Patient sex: M
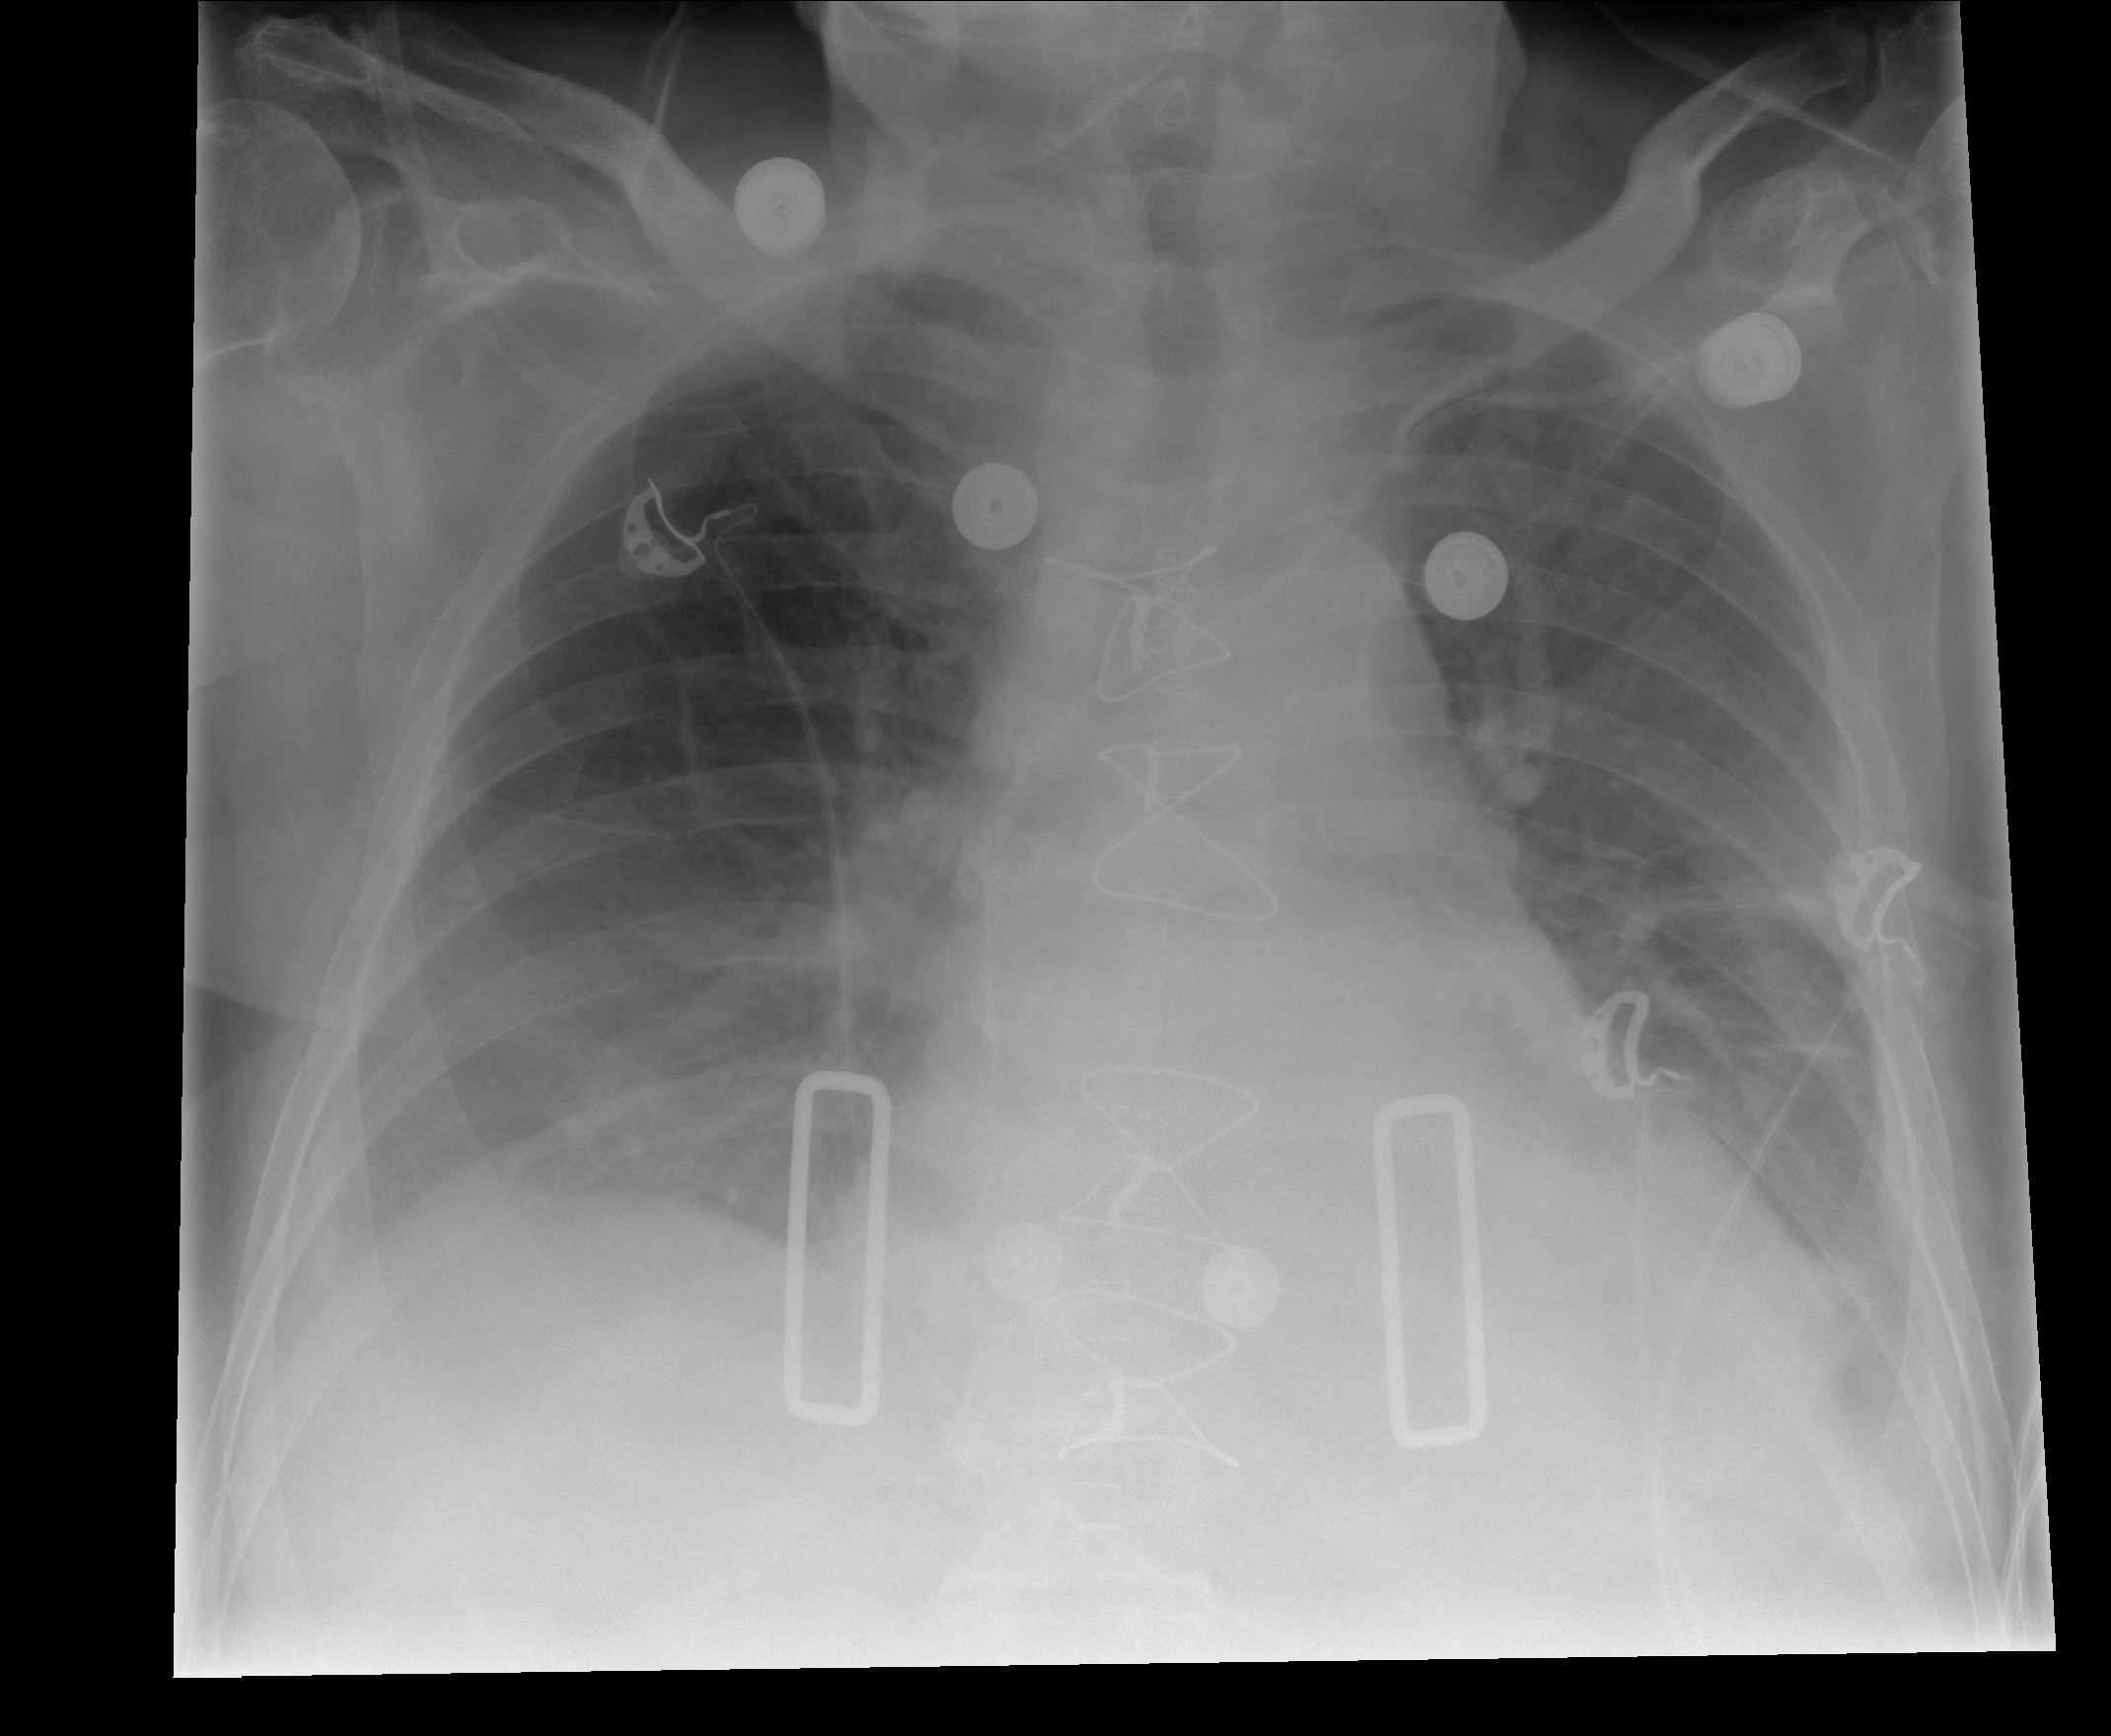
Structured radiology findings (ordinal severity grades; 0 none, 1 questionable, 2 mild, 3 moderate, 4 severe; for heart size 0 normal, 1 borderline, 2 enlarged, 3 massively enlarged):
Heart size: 2
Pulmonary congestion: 2
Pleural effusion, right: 2
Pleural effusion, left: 2
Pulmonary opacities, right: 2
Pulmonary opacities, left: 2
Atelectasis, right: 2
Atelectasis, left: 2